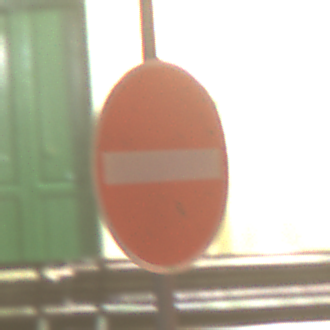
Verkehrszeichen: VerbotDerEinfahrt
Umgebung: Outdoor, Urban
Tageszeit: Night
Wetter: PartlyCloudy
Licht: Artificial
Jahreszeit: NotSpecified
Kontrast: HighContrast